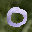
Label: 0